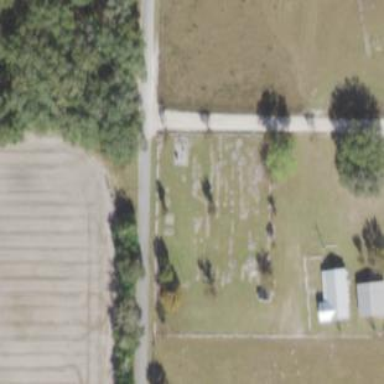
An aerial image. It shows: Cemetery.